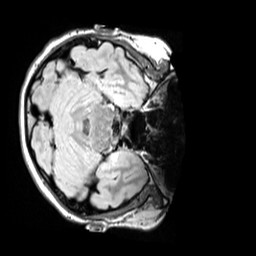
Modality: FLAIR
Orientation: axial
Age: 13
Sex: female
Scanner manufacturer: siemens
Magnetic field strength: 3 T
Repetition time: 5 s
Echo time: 0.388 s